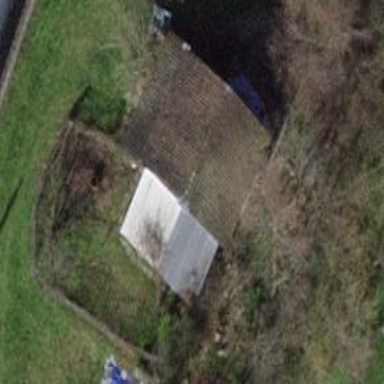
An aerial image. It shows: Shed.